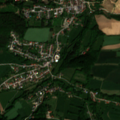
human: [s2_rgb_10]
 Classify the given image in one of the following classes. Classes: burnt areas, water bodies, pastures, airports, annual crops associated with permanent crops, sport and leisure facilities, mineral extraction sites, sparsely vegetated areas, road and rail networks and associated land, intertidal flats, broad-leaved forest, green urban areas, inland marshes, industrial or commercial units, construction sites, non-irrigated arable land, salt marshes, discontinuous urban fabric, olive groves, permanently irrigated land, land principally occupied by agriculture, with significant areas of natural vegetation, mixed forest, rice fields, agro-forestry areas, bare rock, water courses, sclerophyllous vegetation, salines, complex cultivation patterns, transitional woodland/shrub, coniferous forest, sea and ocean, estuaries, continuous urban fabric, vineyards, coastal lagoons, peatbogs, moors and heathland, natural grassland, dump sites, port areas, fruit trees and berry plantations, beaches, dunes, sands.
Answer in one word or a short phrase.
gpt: discontinuous urban fabric, non-irrigated arable land, pastures, complex cultivation patterns, land principally occupied by agriculture, with significant areas of natural vegetation, broad-leaved forest